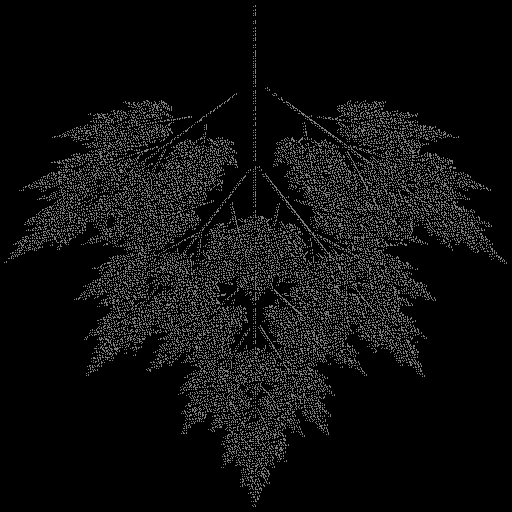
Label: tree